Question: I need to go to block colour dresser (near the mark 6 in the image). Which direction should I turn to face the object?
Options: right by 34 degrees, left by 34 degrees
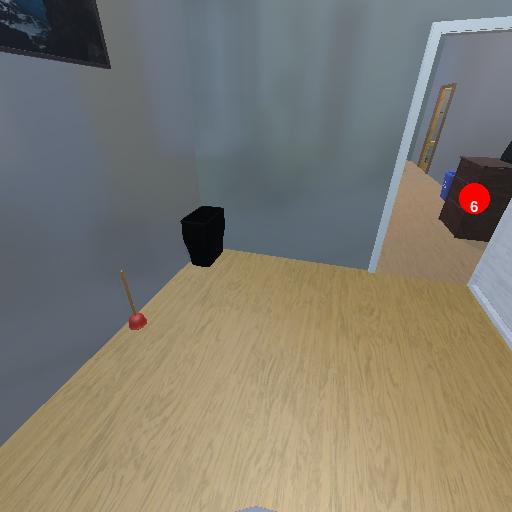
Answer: right by 34 degrees